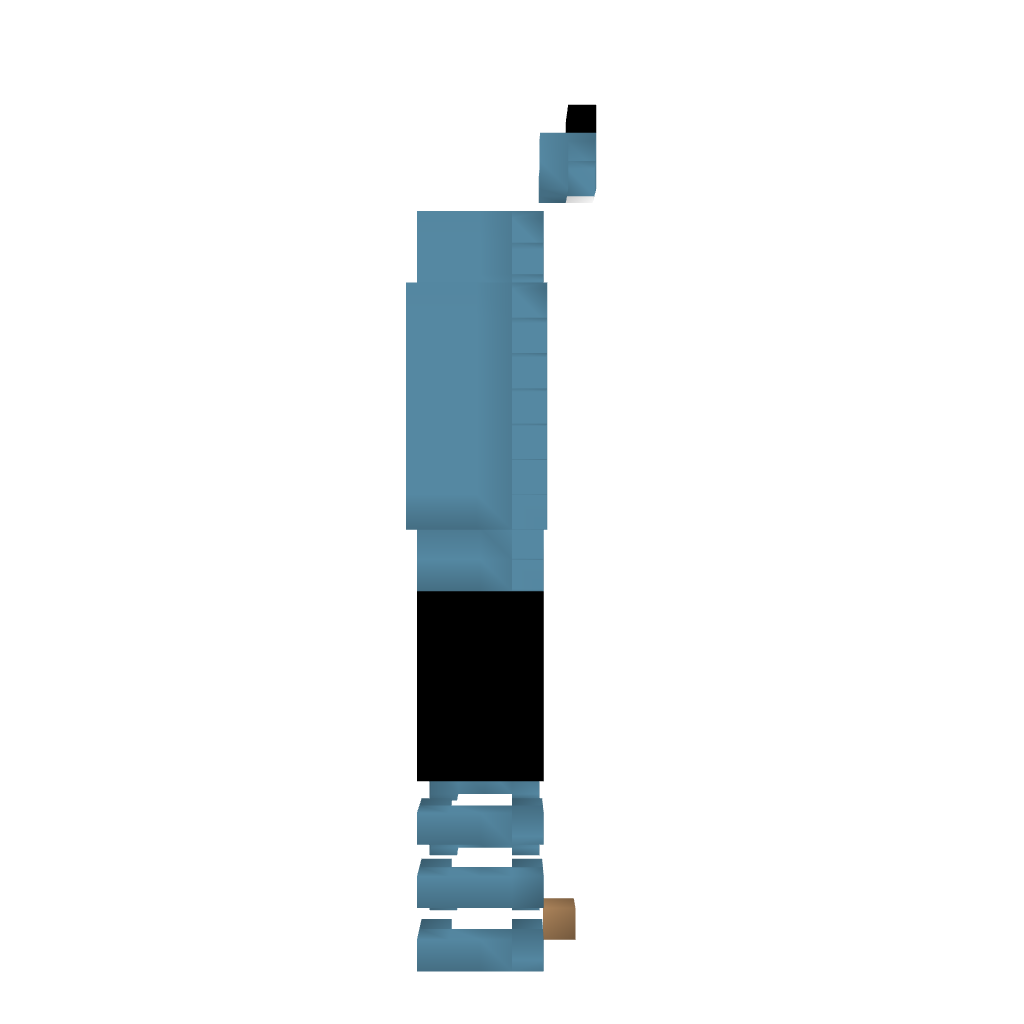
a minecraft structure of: Statue - Jessi bad low quality